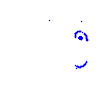
Particle: electron